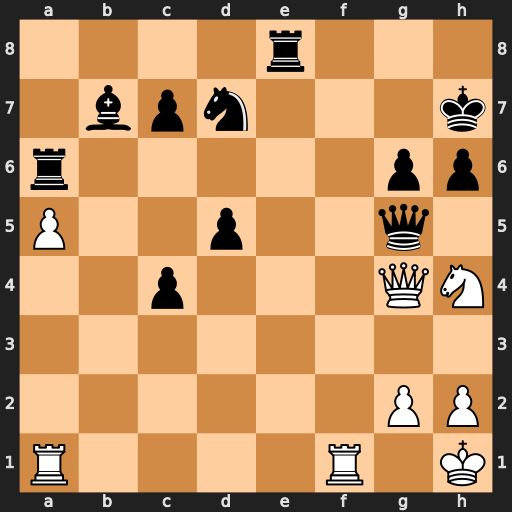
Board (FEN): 4r3/1bpn3k/r5pp/P2p2q1/2p3QN/8/6PP/R4R1K
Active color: w
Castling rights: -
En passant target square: -
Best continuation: Qxd7+ Re7 Rf7+ Rxf7 Qxf7+